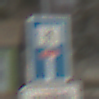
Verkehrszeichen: SackgasseFussgaengerDurchlaessig
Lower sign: HinweisGeaenderteVorfahrtVerkehrsfuehrungVerkehrsregelung3
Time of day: Midday
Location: Outdoor (Suburban)
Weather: PartlyCloudy
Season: NotSpecified
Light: Natural